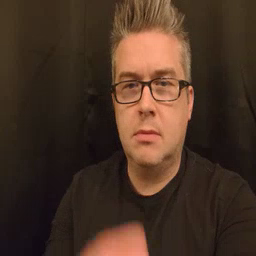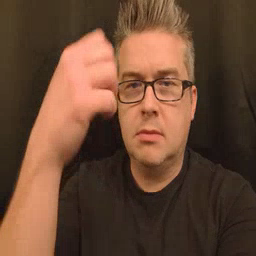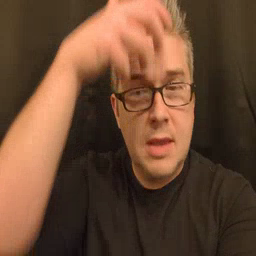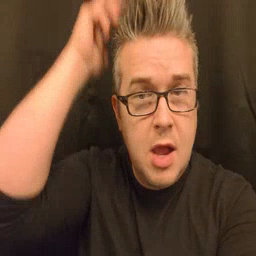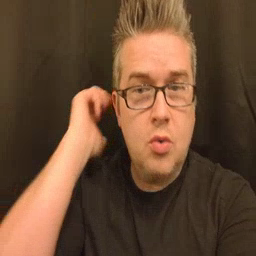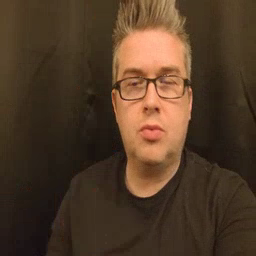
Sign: lion